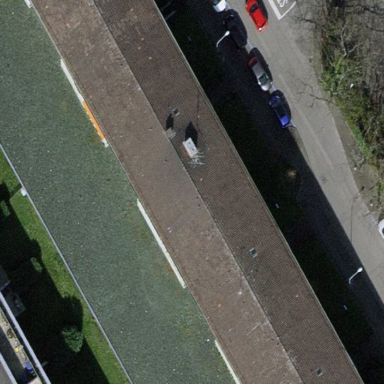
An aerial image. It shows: View of roof of building.